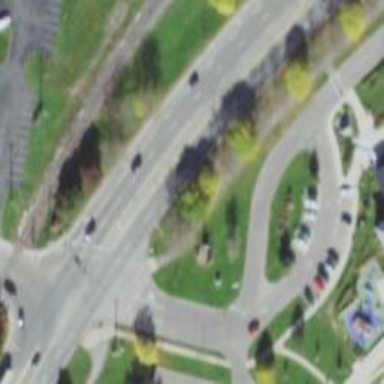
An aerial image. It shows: Asphalt path for both pedestrians and vehicles.